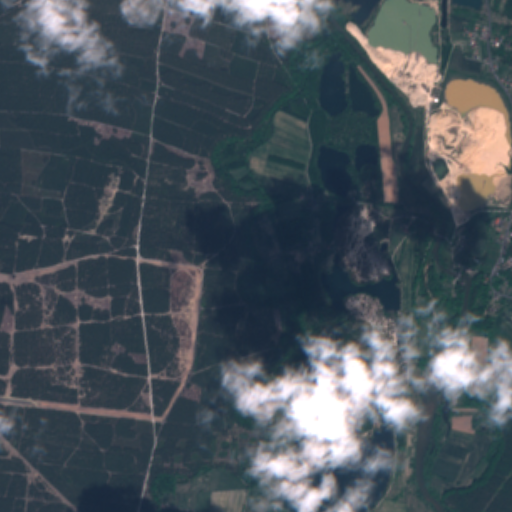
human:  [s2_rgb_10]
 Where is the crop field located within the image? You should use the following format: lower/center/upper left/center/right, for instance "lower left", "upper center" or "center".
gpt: The crop field is located in the lower right of the image.
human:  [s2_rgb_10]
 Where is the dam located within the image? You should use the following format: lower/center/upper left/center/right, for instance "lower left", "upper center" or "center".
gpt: The dam is located in the lower right of the image.
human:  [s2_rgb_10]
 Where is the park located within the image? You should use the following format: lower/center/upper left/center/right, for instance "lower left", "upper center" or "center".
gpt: The park is located in the center right of the image.
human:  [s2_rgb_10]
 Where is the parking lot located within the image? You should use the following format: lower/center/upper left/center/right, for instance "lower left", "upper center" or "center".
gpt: The parking lot is located in the center right of the image.
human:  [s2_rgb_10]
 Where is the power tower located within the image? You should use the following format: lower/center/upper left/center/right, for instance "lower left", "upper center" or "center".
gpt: The power tower is located in the lower right of the image.
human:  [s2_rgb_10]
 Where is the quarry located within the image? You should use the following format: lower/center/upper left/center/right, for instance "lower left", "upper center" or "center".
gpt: The quarry is located in the upper right of the image.
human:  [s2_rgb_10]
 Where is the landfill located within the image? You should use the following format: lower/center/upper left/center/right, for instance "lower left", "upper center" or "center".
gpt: There is no landfill in the image.